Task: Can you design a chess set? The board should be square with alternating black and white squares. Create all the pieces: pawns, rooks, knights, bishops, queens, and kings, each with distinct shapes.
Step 3157:
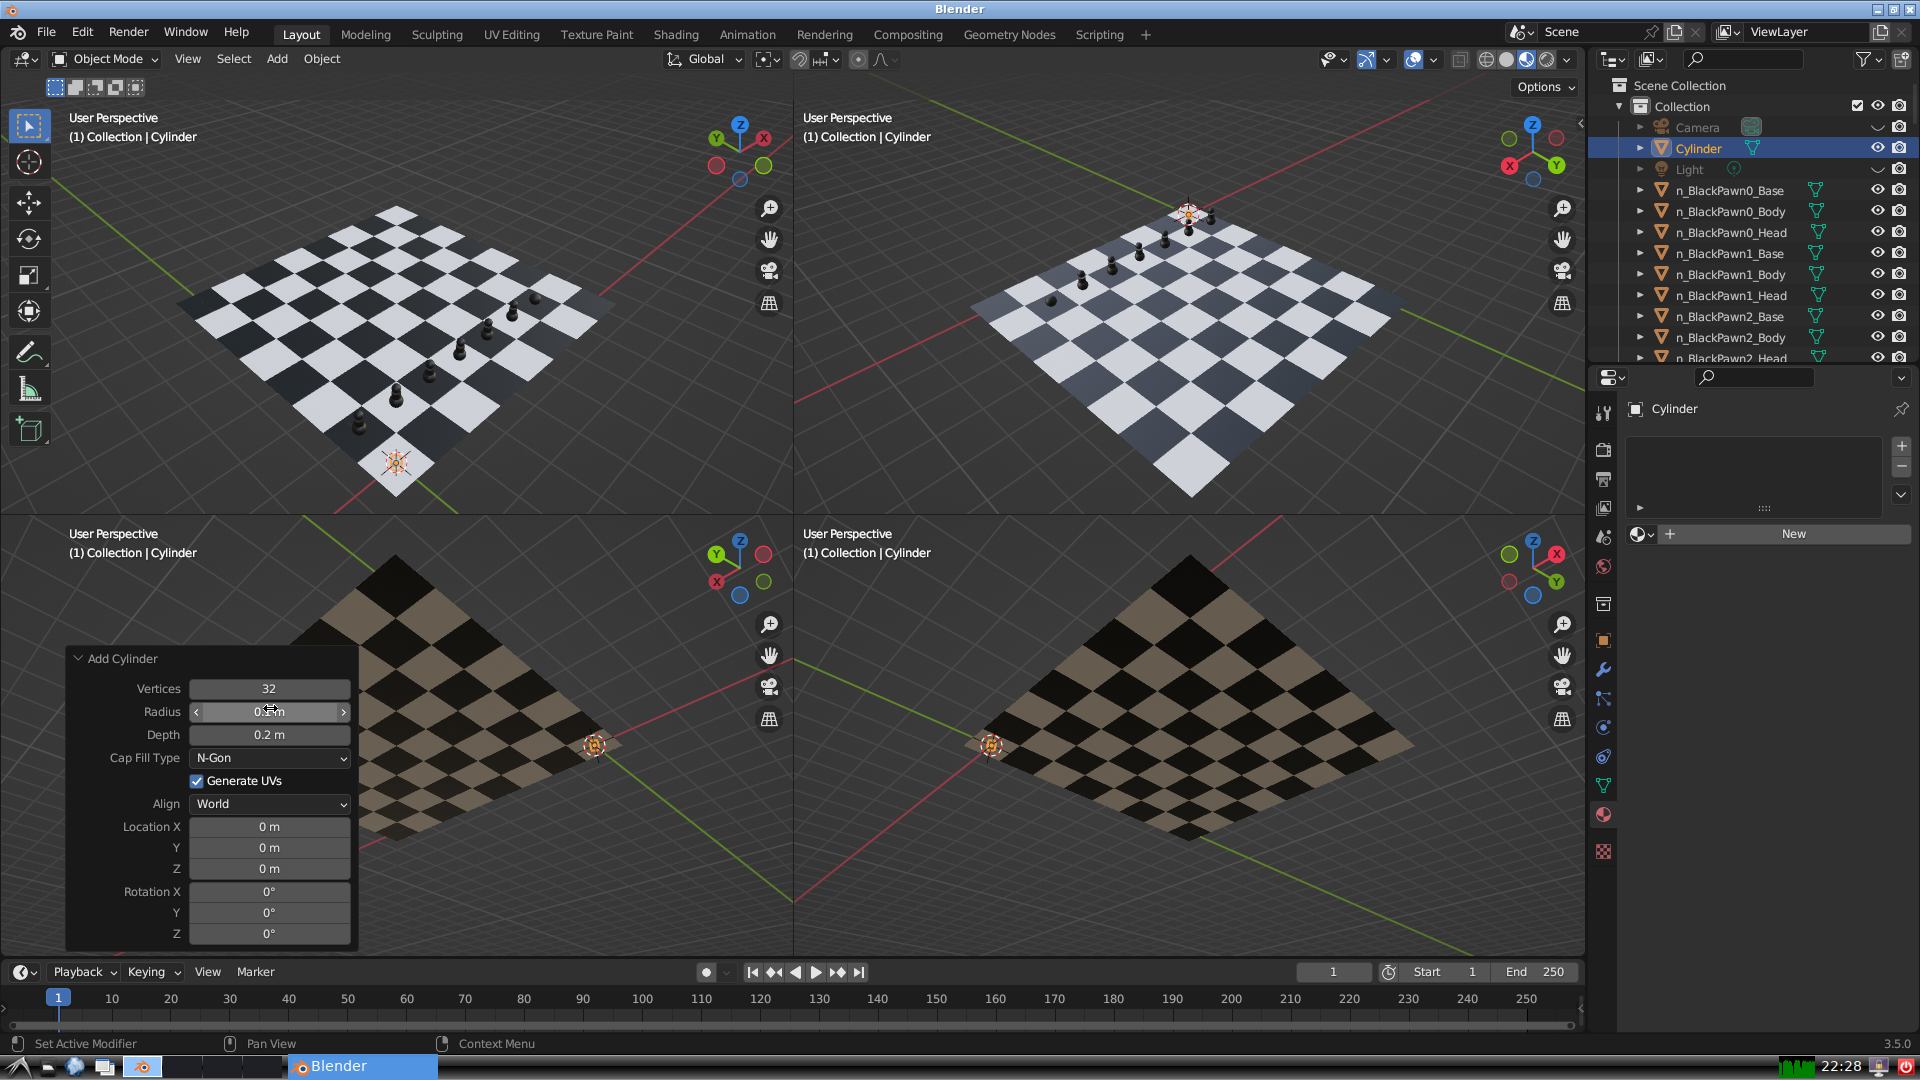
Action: {"mouse_move": [960, 540]}